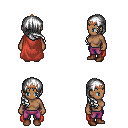
a pixel art fantasy rpg character, female body template, human, dark skin, maroon cape, magenta pants, white right-swept hairstyle, bronze tiara, brown shoes, four views (front, back, left, right), 2x2 character sprite sheet, small pixel art, hard edges, no anti-aliasing